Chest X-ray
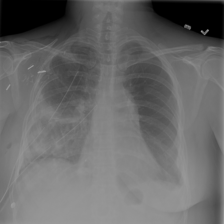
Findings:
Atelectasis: negative
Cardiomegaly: negative
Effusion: positive
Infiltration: negative
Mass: negative
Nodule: negative
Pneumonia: negative
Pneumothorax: negative
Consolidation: positive
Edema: negative
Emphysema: negative
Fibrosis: negative
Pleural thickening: negative
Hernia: negative